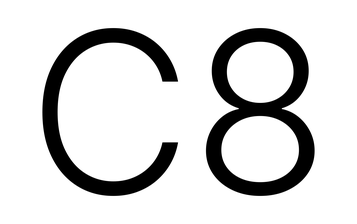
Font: Inter_Light